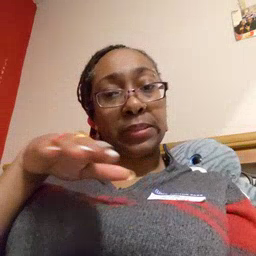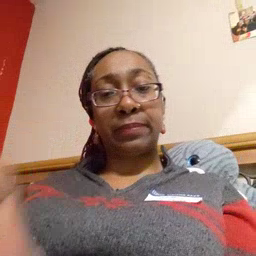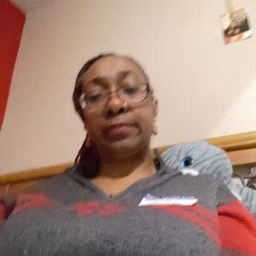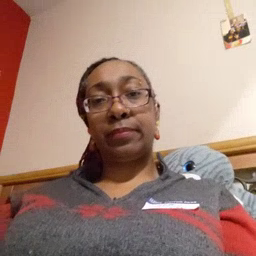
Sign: child